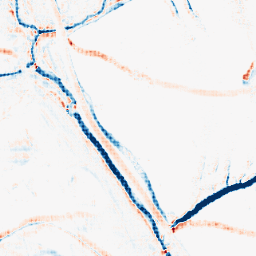
Category: morphological
Decomposition family: morphological_rect
Decomposition parameters: operation: average
width: 5
height: 10
Upsampling method: sinc_hamming
Upsampling parameters: scale: 8
kernel_size: 8
Upsampling scale: 8